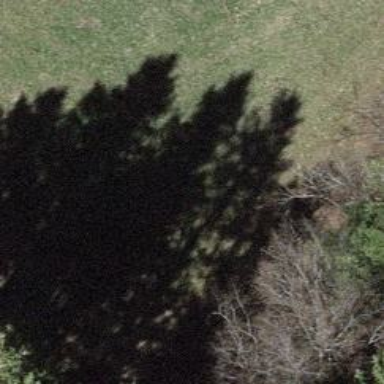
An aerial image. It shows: The outer border of the forest.